Question: Go to menu 'Window > Show View > Other... > Debug > Display (and Registers)'
These panels 'Display' and 'Registers', what are they for and how to use them?

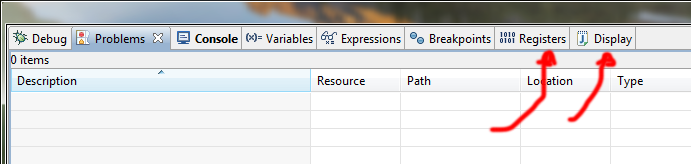
Answer: Those eclipse views are not supported for flex.
Registers view is for C++ and it shows processor's registers(which is absolutely meaningless for flex).
Display view is for Java debugging, it is not activated during flex debugging.
Here are links to their descriptions:
<URL>
<URL>